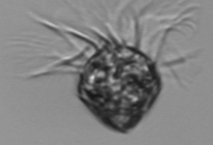
Label: Strombidium_morphotype1